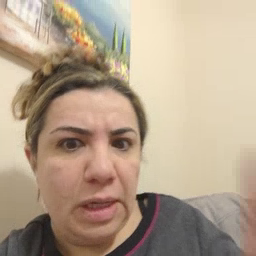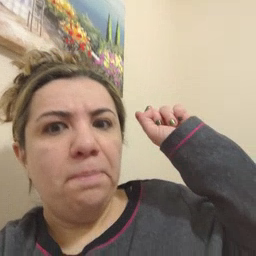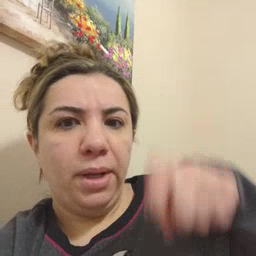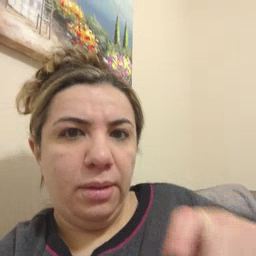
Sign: haveto